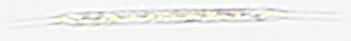
Label: Rhizosolenia